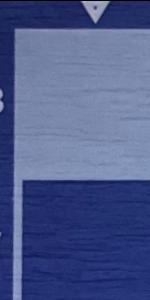
Label: Empty